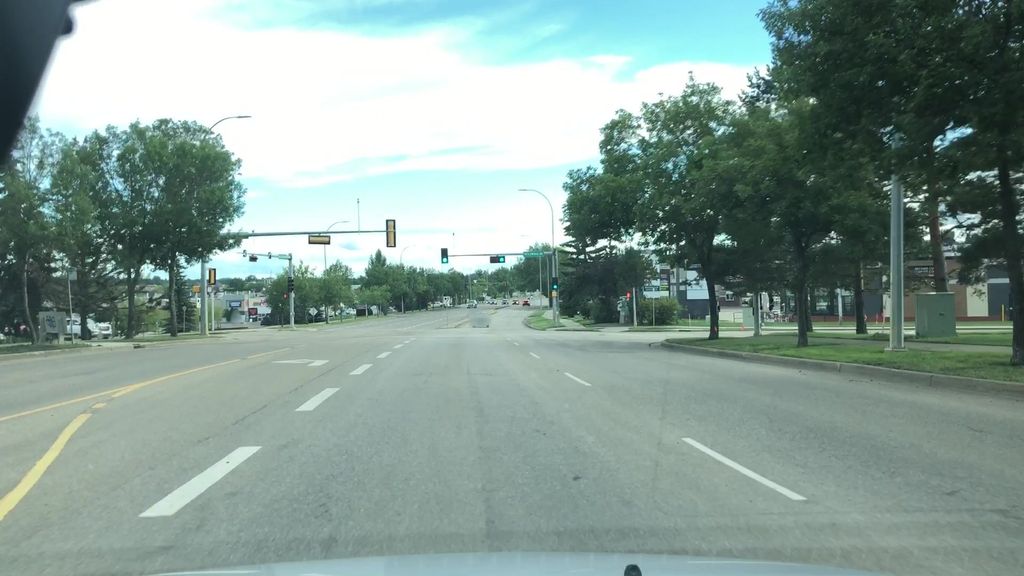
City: edmonton